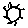
Label: sun